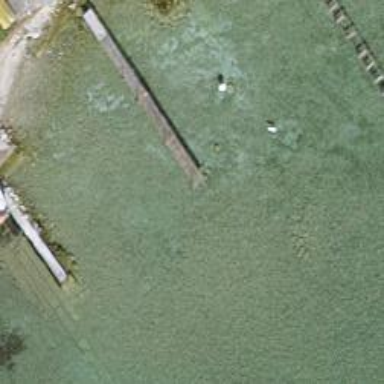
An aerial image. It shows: Man-made pier.